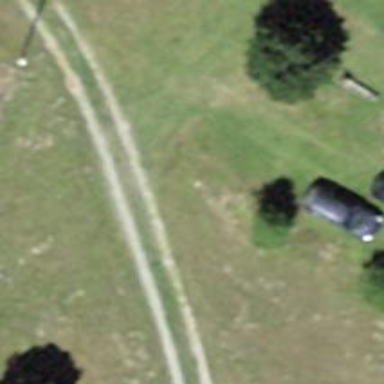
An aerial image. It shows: Track road with grass surface.